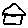
Label: house